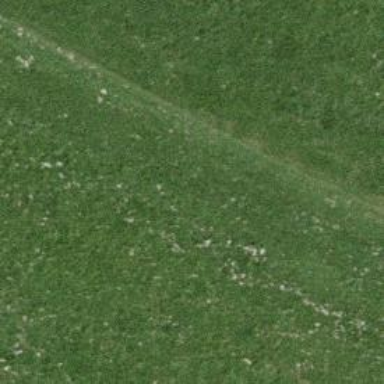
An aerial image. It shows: Grassy path.